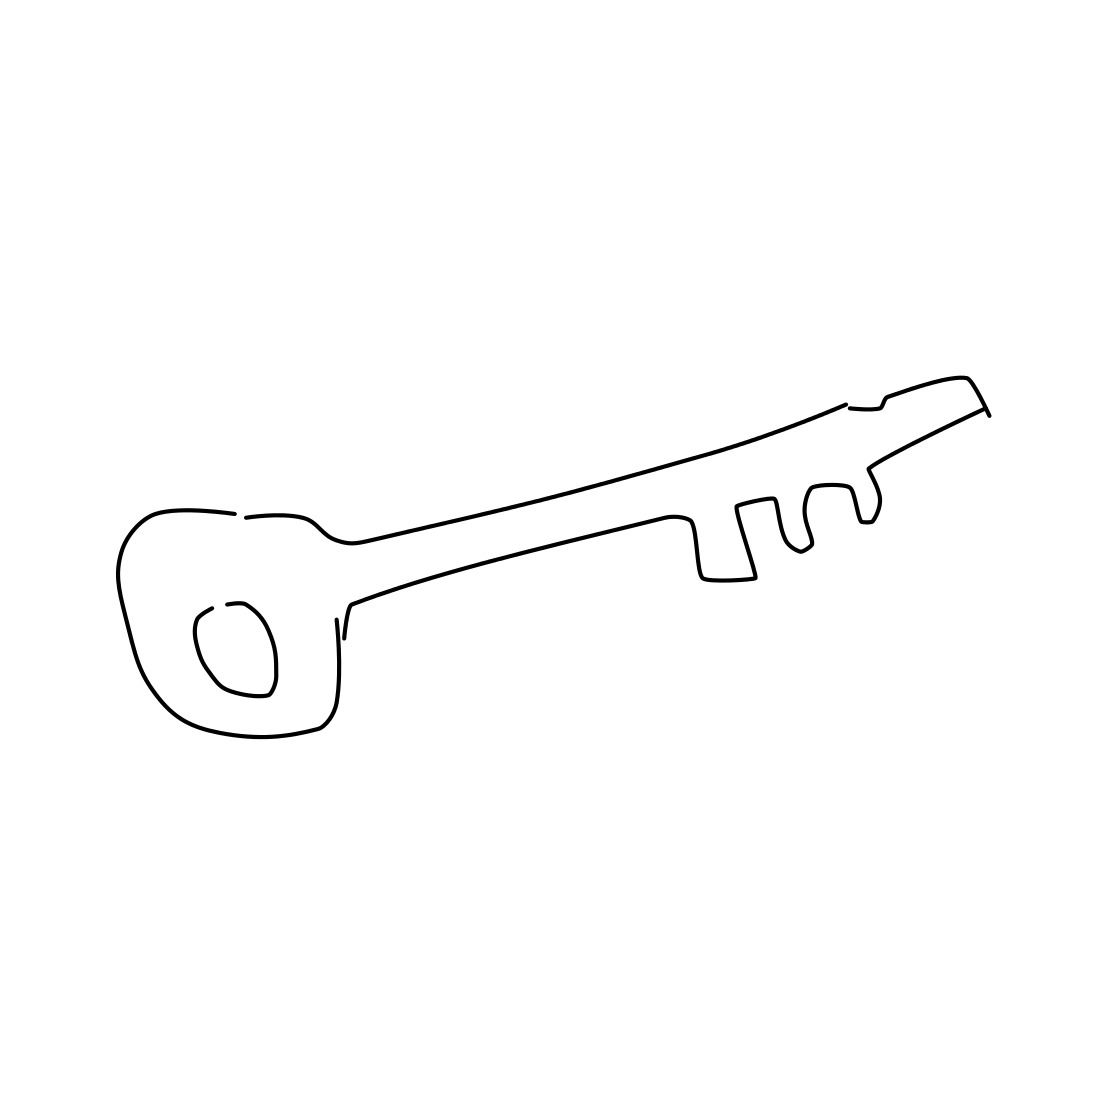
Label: key